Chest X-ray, PA view. Patient: 67 years old, sex F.
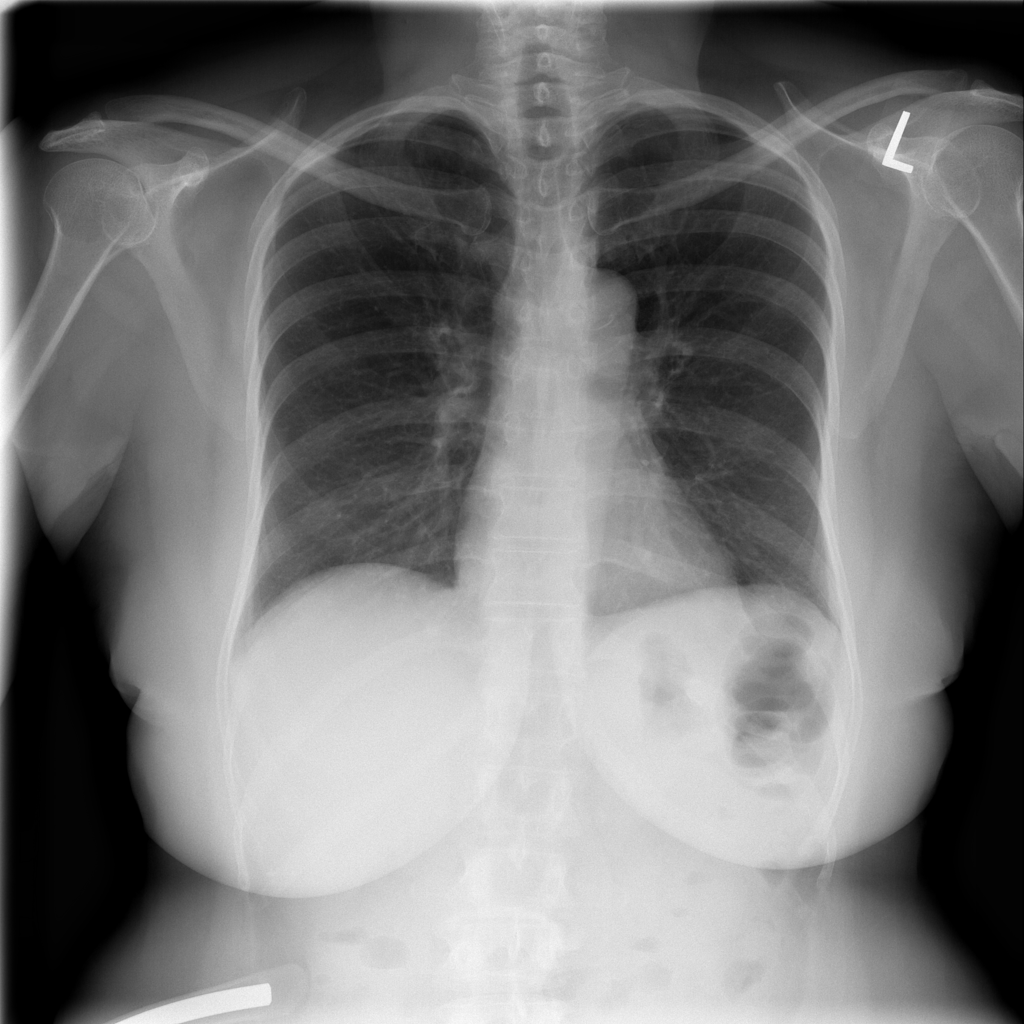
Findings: No Finding